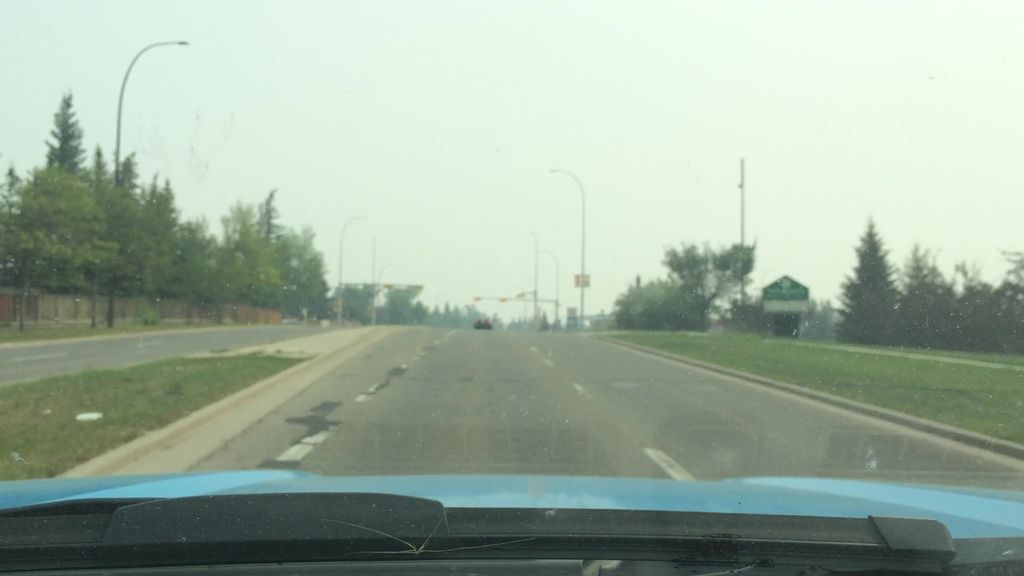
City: calgary